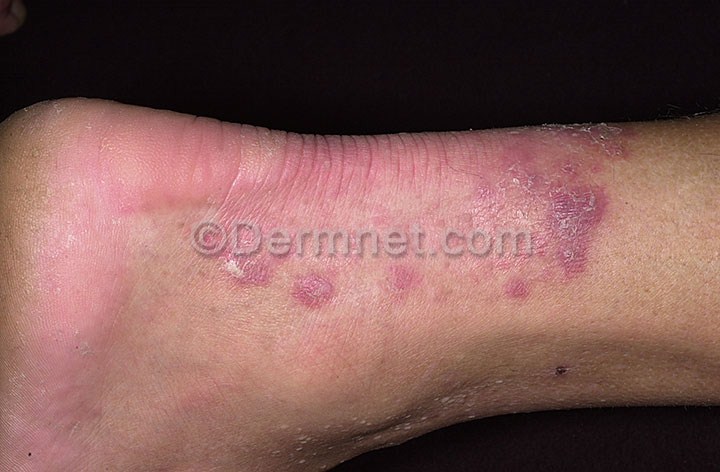
Disease: Tinea Ringworm Candidiasis and other Fungal Infections